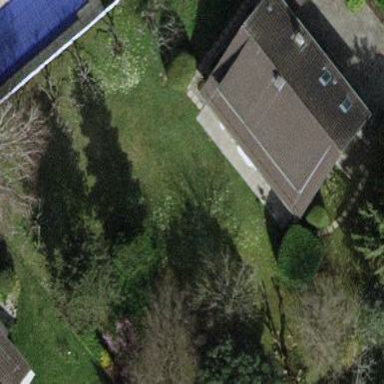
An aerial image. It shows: Garden surrounded by fence.